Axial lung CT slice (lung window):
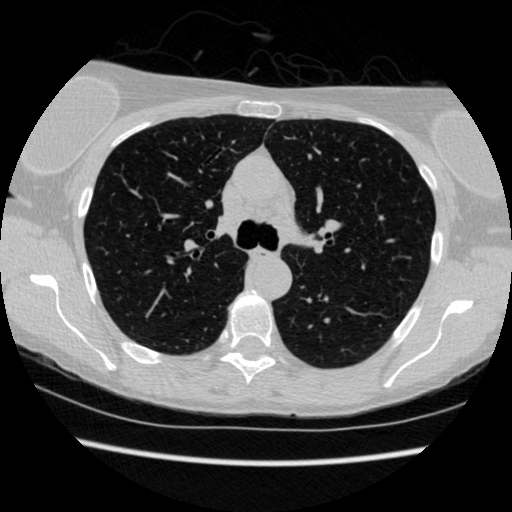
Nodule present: no